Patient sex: M
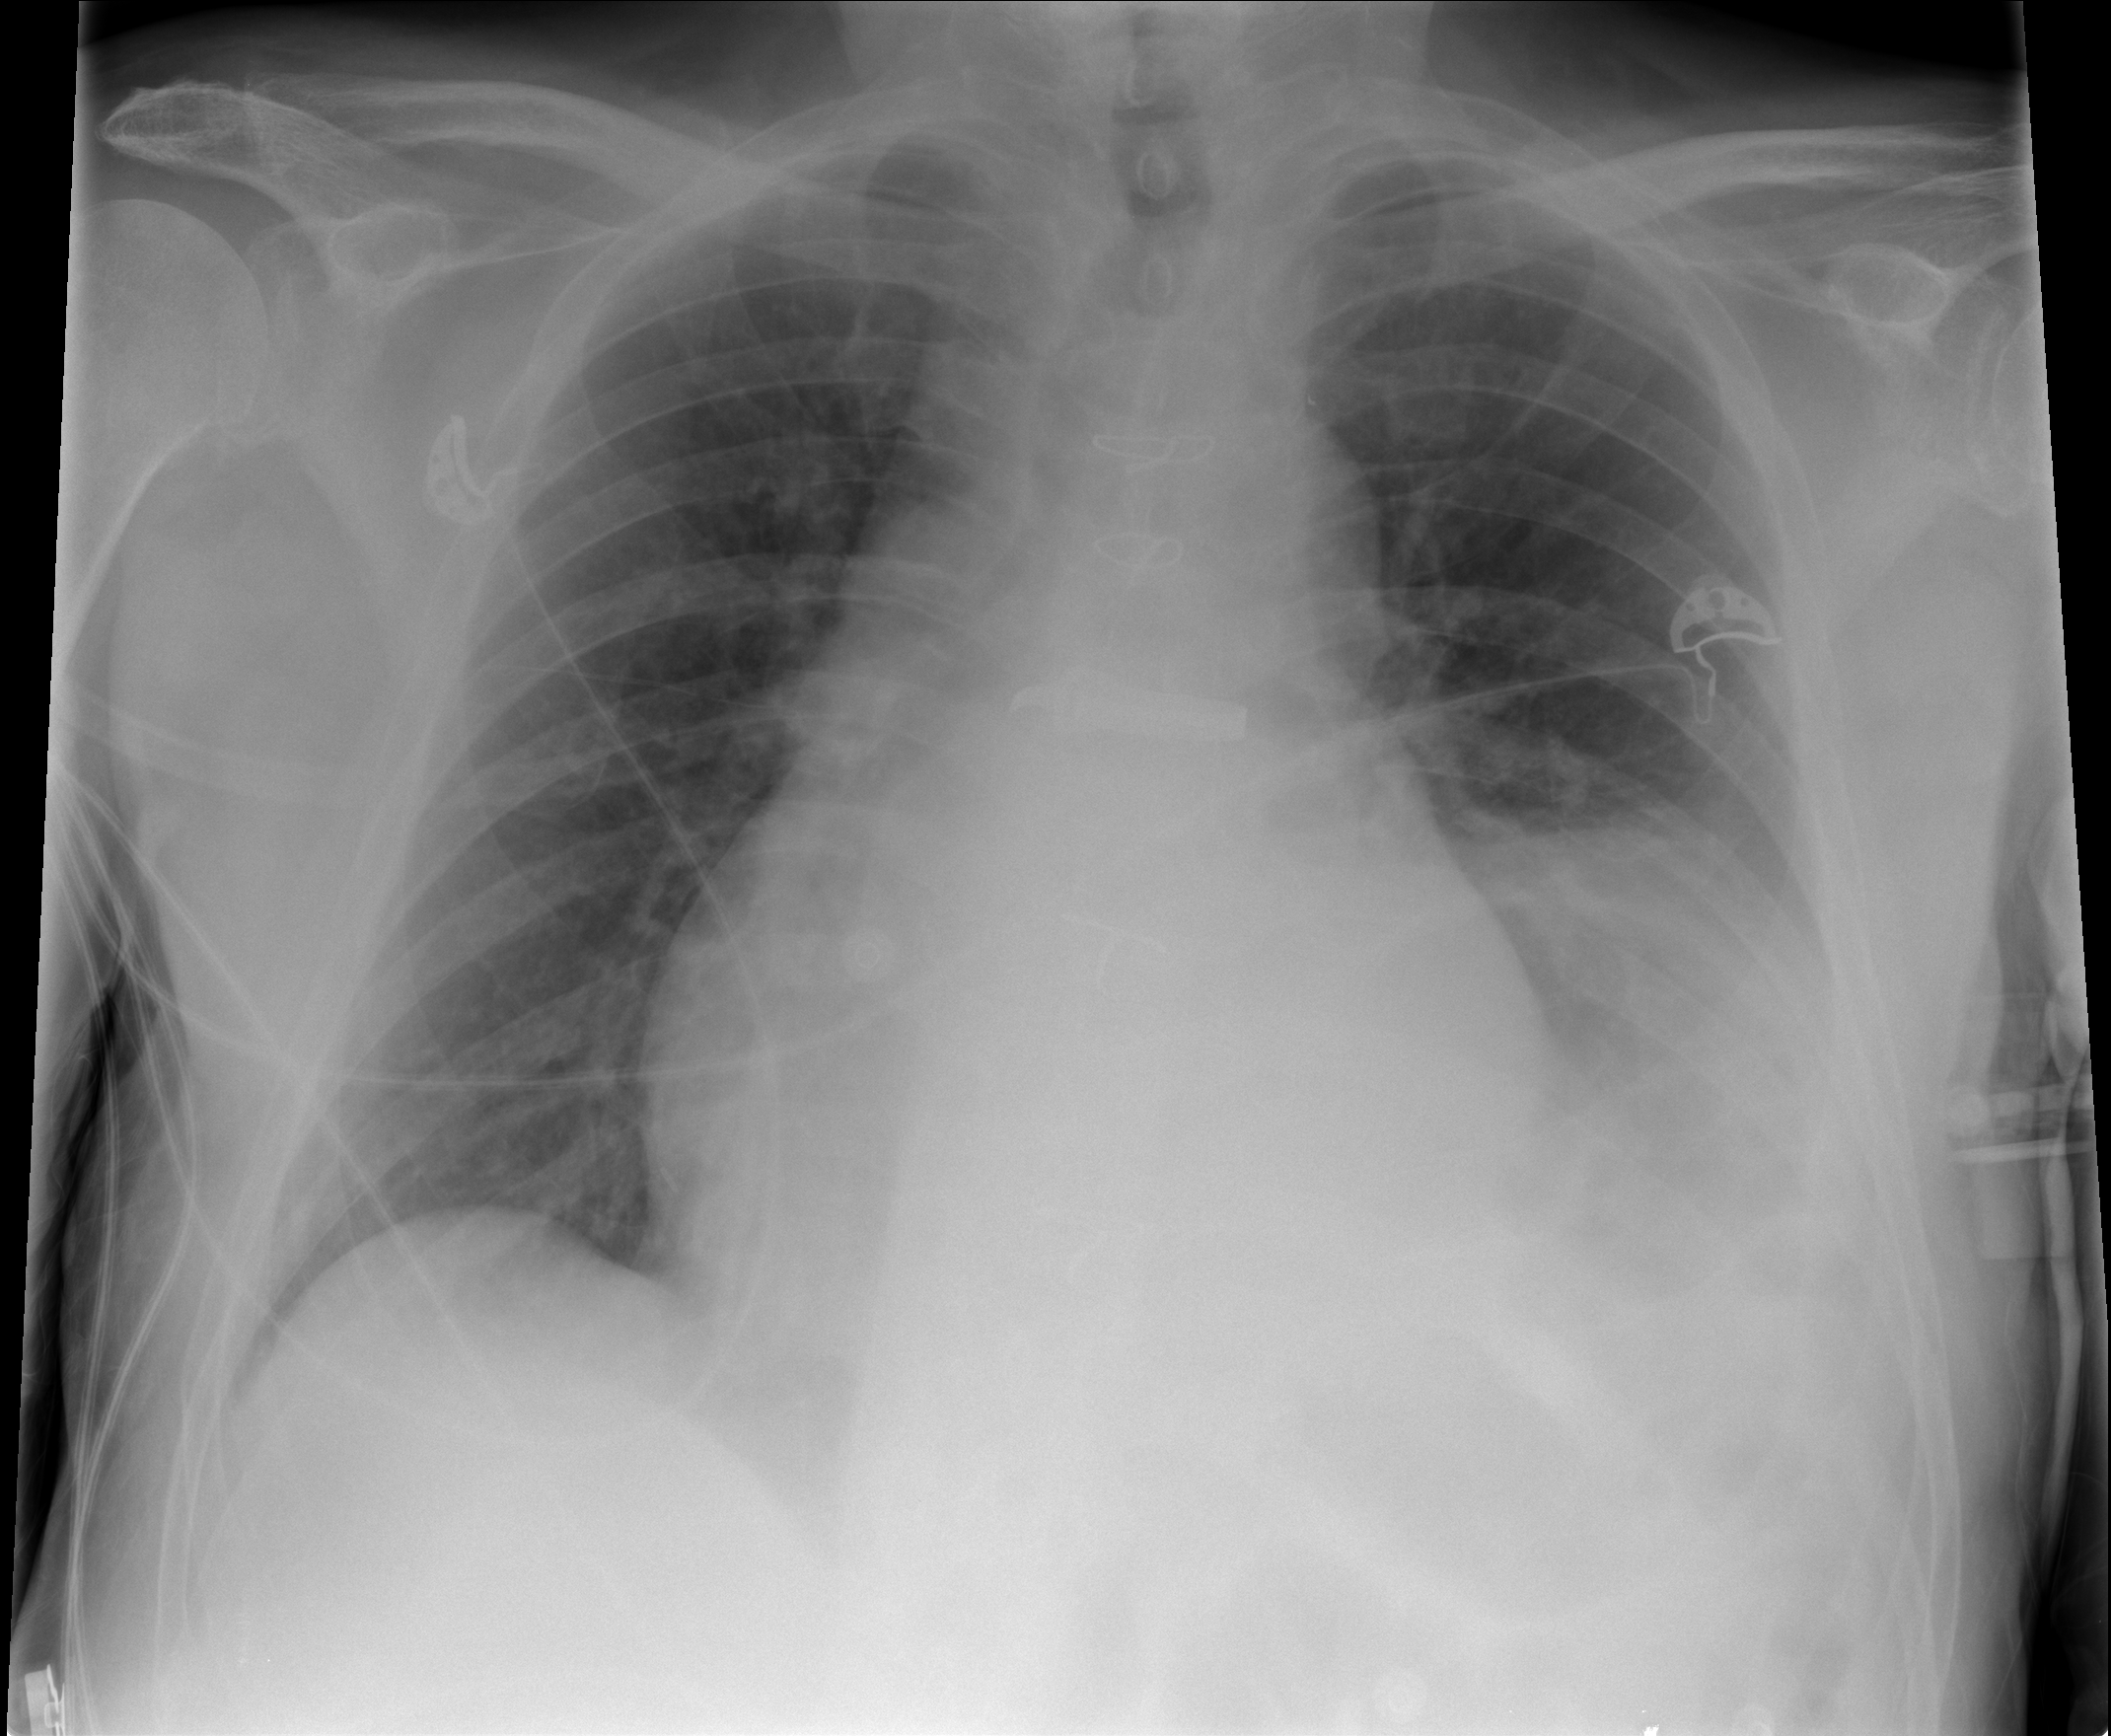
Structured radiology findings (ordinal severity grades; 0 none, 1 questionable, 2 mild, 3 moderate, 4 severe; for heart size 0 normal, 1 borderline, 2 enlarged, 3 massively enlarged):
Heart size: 2
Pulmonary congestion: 1
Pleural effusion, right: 1
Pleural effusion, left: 1
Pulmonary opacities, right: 0
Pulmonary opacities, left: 0
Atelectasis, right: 1
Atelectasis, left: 2